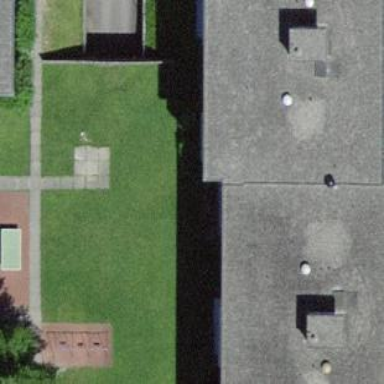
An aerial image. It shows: Apartment building with flat roof.